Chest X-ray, PA view. Patient: 35 years old, sex M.
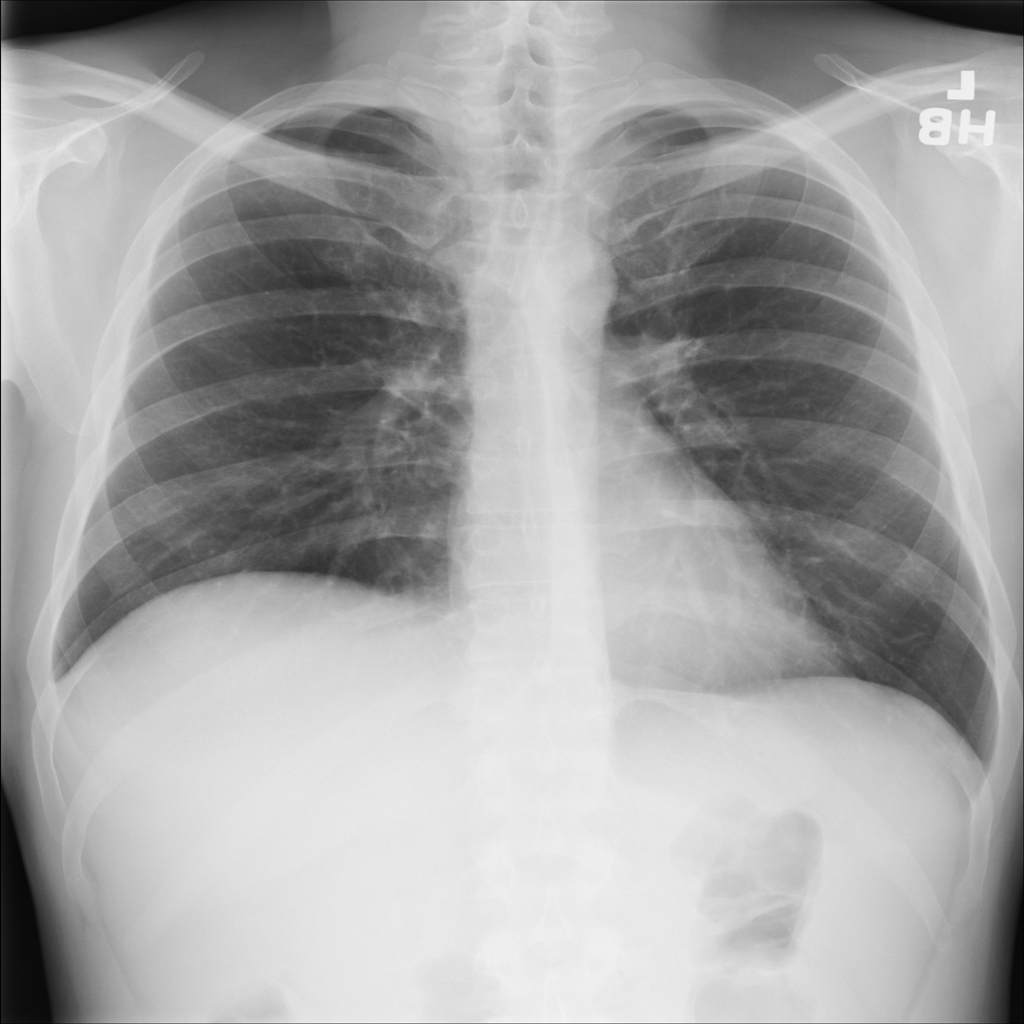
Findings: No Finding